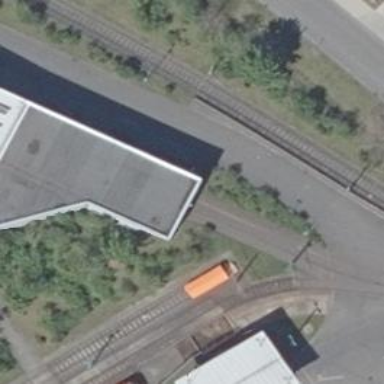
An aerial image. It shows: Railway signal.